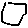
Label: hexagon